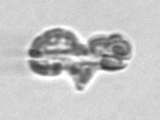
Label: Karenia